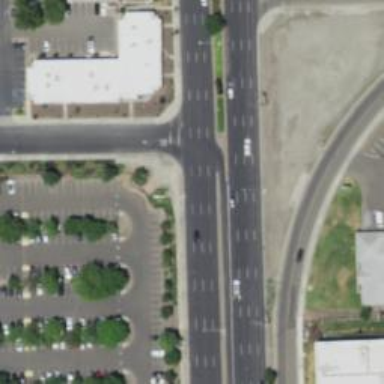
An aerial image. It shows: Asphalt road at the secondary link level.